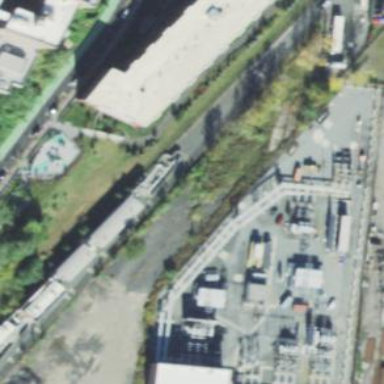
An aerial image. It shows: Power substation.